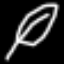
Label: leaf